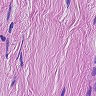
Metastatic tissue present: no